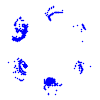
Particle: kaon